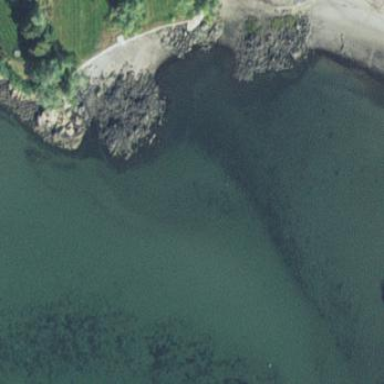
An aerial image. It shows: Rocky area with bare rock that is affected by tides.